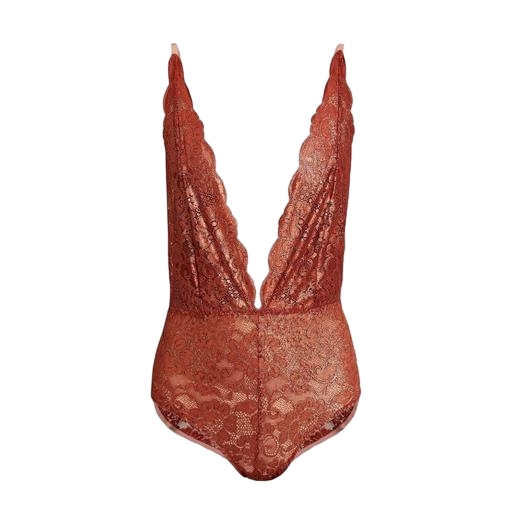
red pucker lace notch cami, multicolor vila brown lace detail cami, pink plunge lace, white background